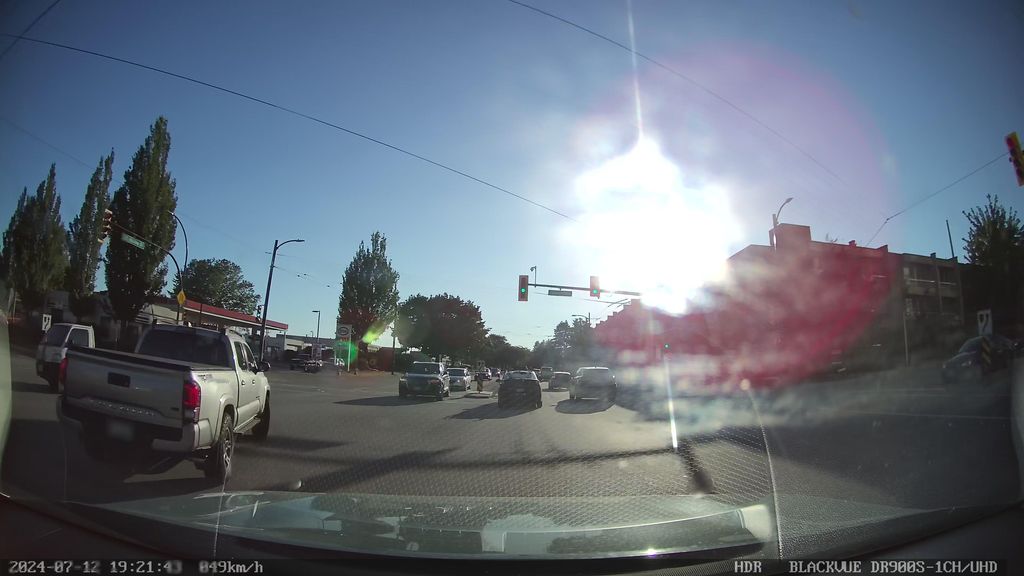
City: vancouver